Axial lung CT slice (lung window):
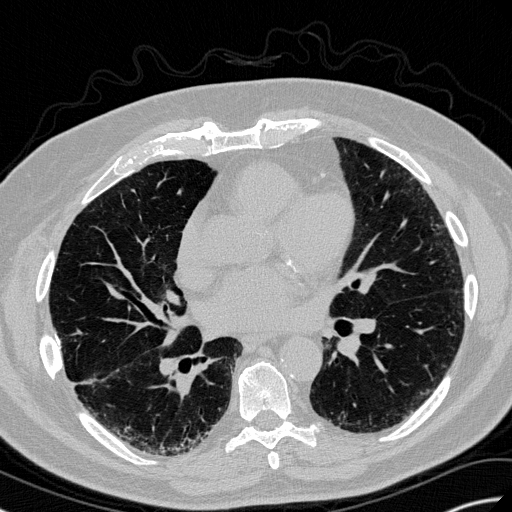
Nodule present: no